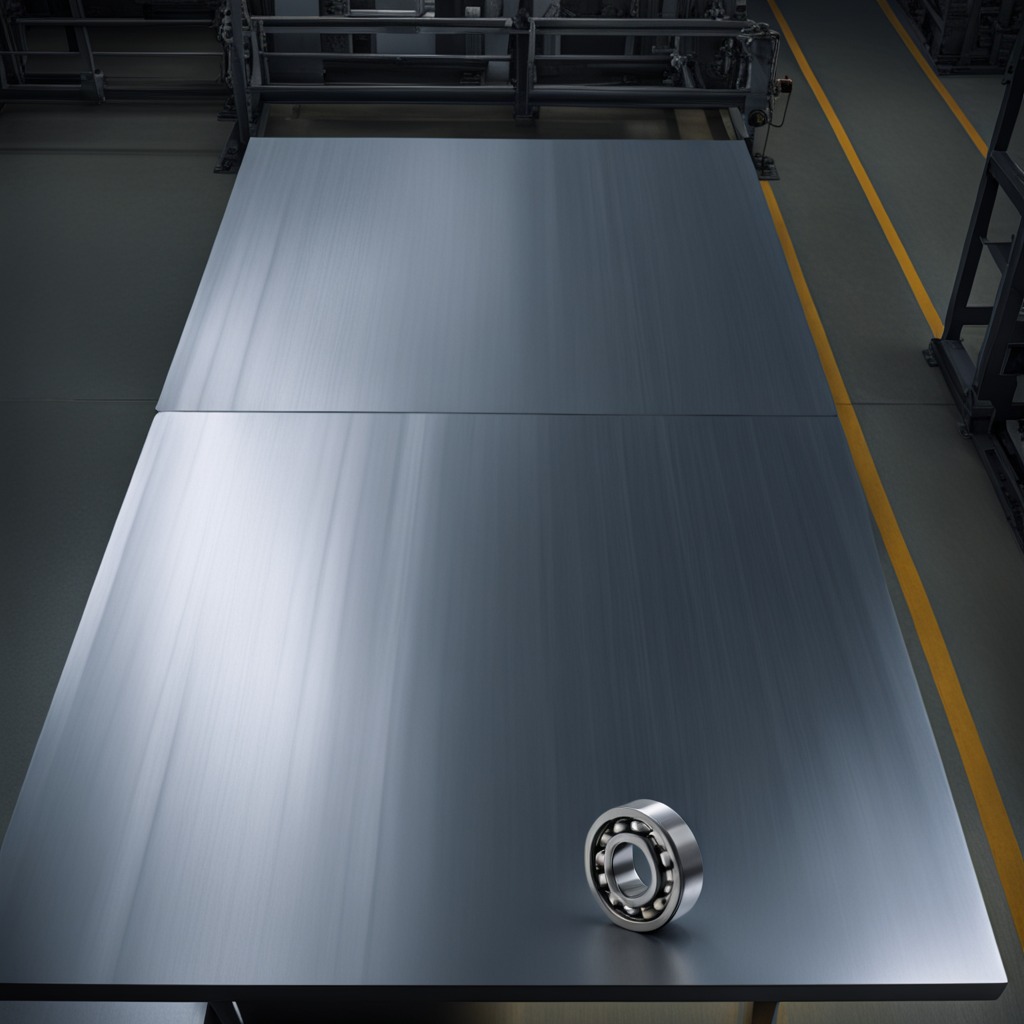
A metal ball bearing is lying on the tabletop.